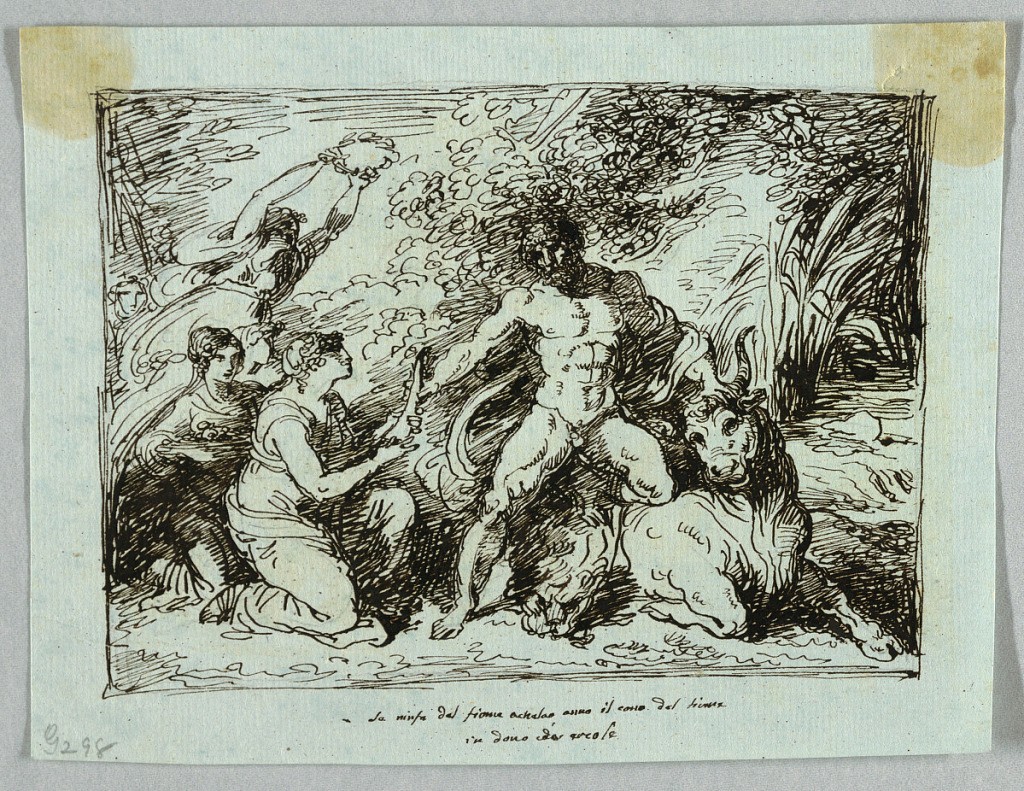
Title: Hercules and Tole
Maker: Felice Giani, Italian, 1758–1823
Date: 1813
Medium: Pen and brown ink on light blue paper
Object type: Drawing
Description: Horizontal rectangle. Hercules is shown kneeling upon the bull (into which Achelous was changed) and giving his right horn to a kneeling nymph. Others approach with gifts for him.